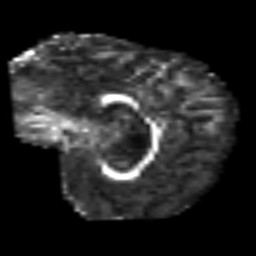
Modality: FA
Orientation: sagittal
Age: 31
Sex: female
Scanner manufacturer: siemens
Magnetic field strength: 3 T
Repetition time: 6.1 s
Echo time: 0.101 s